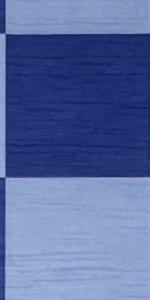
Label: Empty